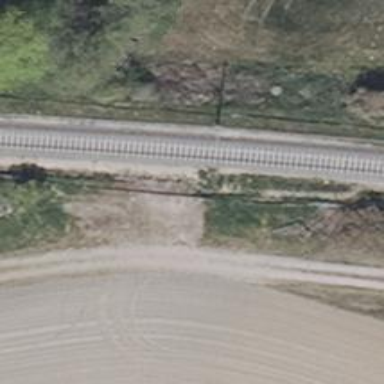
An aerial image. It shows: Milestone along the railway track with catenary mast.